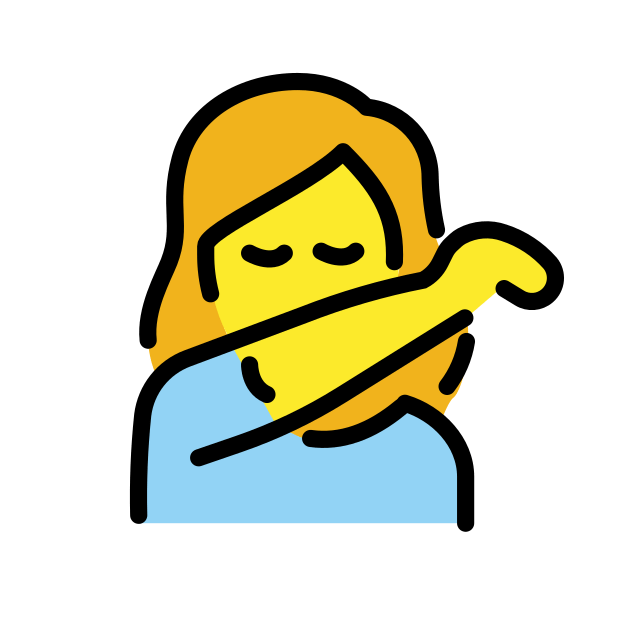
woman sneezing into elbow